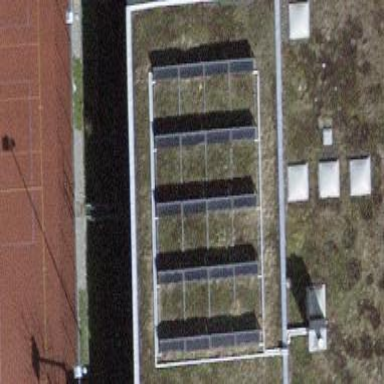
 consisting of solar photovoltaic panels."